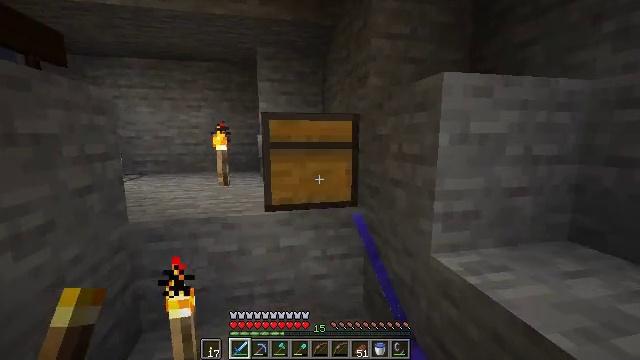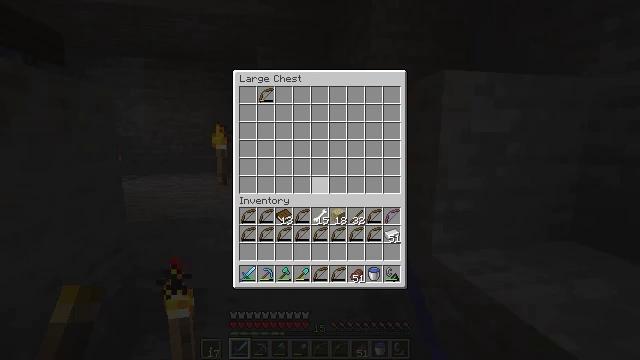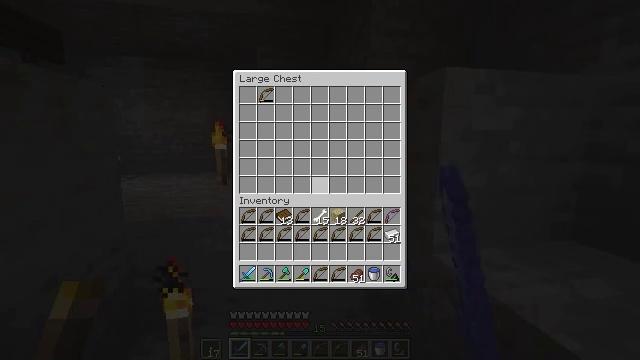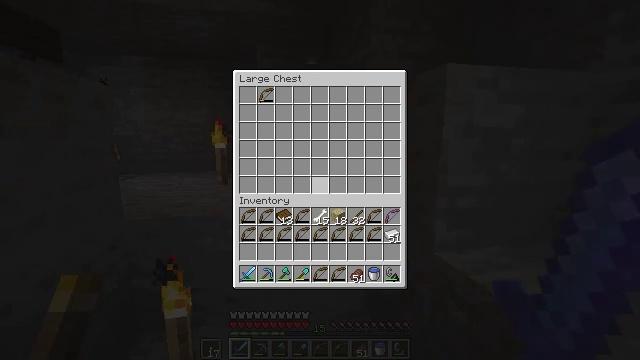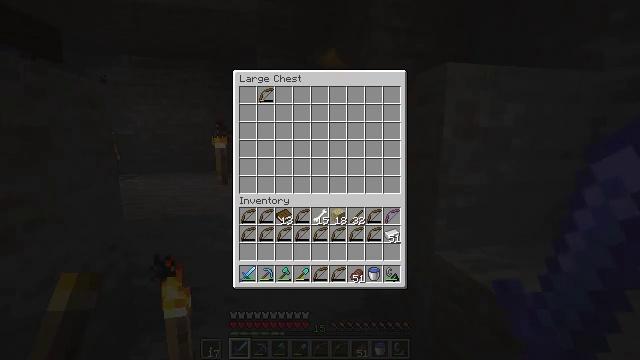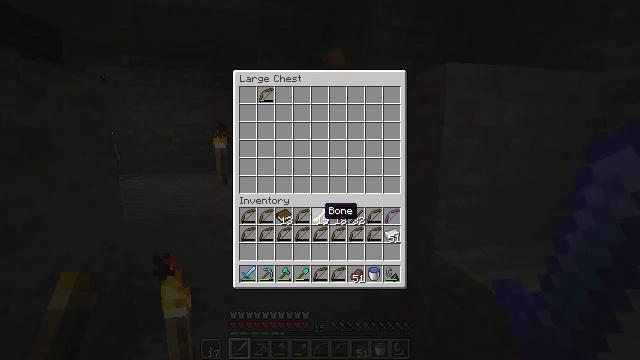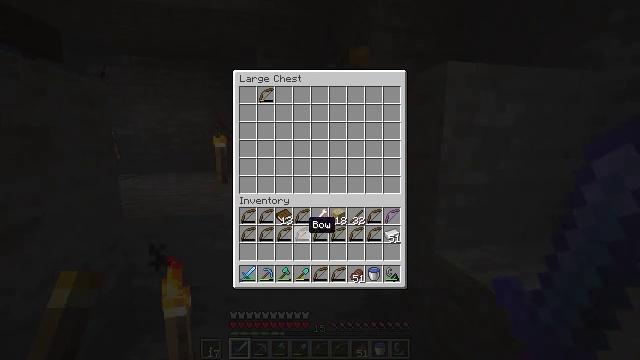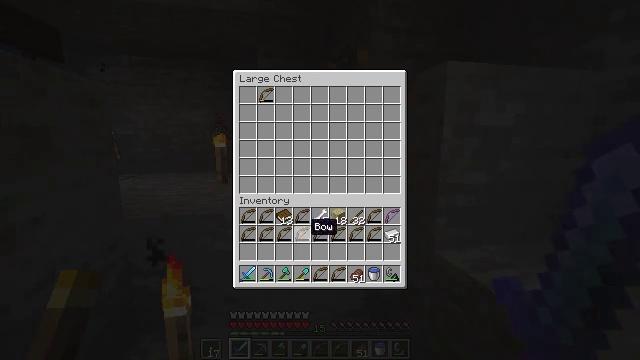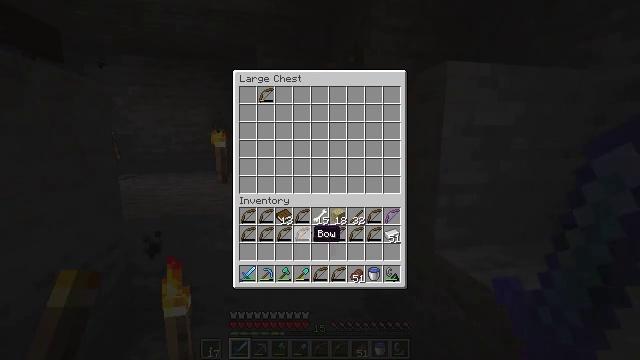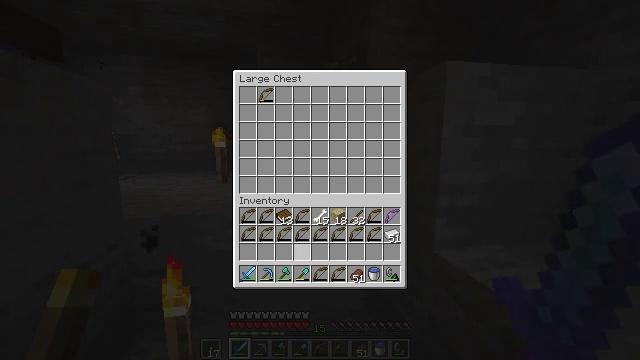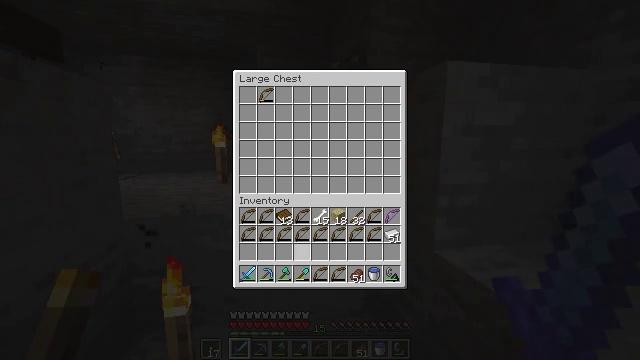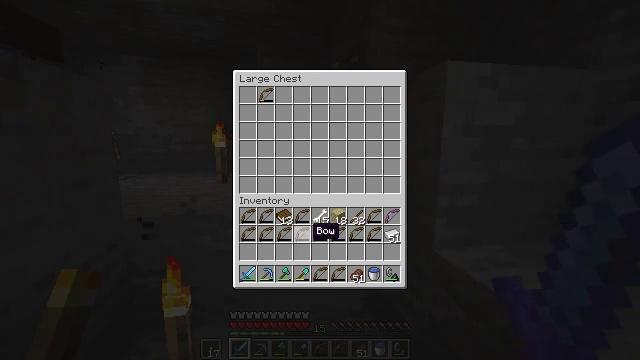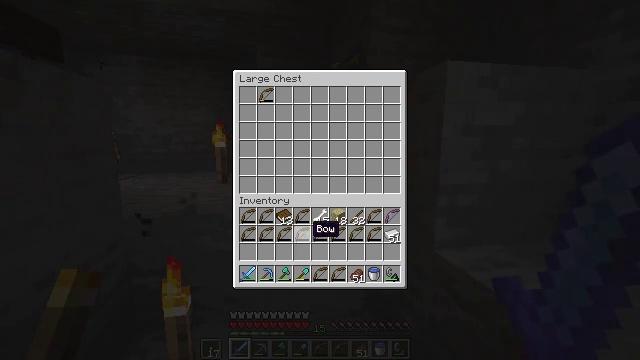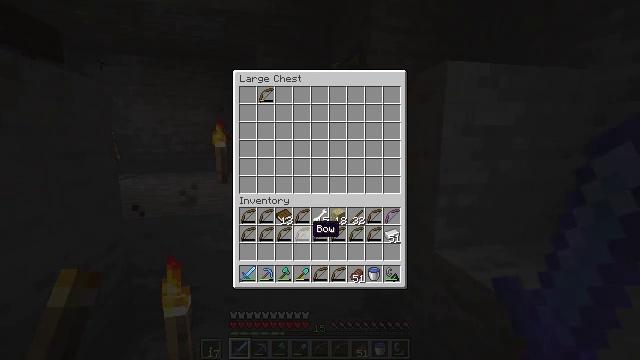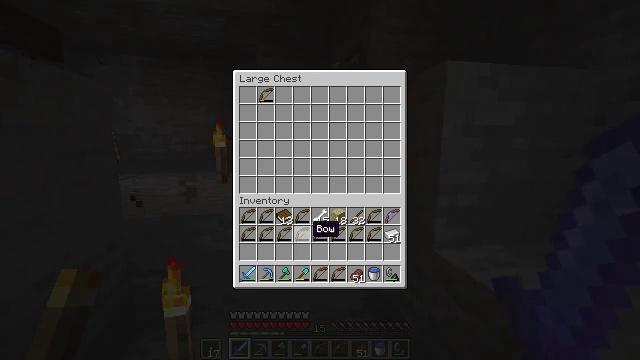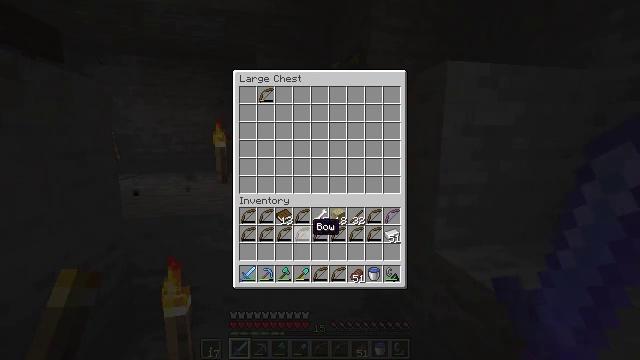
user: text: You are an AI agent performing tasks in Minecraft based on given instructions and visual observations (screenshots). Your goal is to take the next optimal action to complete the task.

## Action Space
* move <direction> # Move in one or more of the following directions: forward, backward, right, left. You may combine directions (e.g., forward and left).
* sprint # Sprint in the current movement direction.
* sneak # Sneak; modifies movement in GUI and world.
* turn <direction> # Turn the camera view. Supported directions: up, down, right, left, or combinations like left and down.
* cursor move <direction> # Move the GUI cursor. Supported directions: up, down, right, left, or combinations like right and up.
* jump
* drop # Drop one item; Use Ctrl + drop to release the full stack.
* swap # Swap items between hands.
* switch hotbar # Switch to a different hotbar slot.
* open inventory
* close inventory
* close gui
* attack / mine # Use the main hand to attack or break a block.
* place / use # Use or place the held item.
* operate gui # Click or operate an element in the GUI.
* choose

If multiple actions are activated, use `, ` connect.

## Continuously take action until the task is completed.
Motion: motion action
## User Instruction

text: To get a birch trapdoor with birch planks, open a crafting table.
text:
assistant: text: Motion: no_op
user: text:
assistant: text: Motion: no_op
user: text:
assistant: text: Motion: no_op
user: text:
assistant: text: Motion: turn down
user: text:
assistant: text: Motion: sneak, turn left and down
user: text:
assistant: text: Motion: sneak, turn left and down
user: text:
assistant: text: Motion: sneak
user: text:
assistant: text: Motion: sneak
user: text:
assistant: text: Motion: sneak
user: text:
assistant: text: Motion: sneak
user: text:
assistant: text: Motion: sneak
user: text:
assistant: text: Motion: sneak
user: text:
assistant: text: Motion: sneak
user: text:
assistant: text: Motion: sneak
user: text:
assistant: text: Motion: sneak
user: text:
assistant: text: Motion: sneak
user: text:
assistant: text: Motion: sneak
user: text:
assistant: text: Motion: sneak
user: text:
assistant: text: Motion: sneak, attack / mine
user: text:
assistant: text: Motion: sneak, attack / mine
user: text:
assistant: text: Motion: sneak
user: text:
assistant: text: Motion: sneak
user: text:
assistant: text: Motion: sneak
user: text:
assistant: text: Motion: sneak
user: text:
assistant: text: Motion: sneak, attack / mine
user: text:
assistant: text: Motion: sneak, attack / mine
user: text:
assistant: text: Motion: sneak
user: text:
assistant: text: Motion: sneak
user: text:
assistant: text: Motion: sneak
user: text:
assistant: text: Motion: sneak